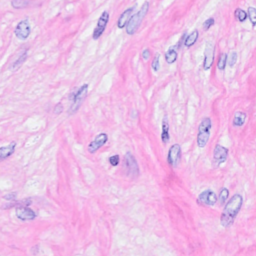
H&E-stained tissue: Breast